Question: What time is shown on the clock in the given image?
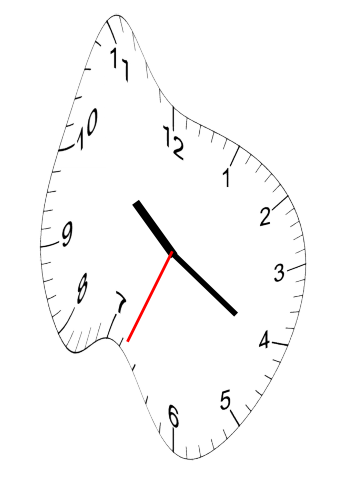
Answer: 10:20:34